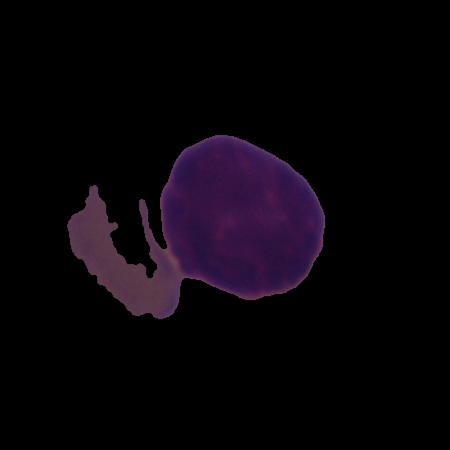
Label: healthy